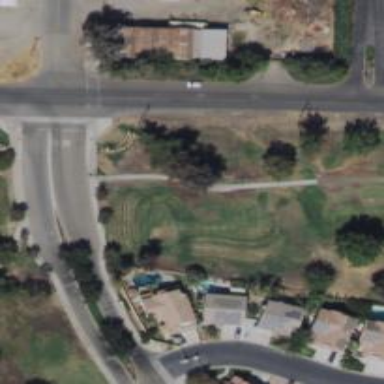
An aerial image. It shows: Path used for both walking and golf.